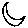
Label: moon